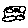
Label: car